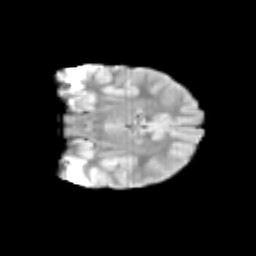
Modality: T2w
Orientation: coronal
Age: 11
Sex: female
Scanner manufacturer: siemens
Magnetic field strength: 3 T
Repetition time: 3.8 s
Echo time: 0.07 s